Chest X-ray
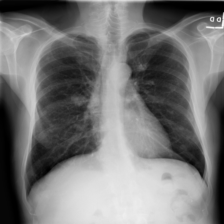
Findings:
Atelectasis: negative
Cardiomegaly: negative
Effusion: negative
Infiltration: negative
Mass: negative
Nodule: positive
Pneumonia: negative
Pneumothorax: negative
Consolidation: negative
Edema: negative
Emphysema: negative
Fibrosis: negative
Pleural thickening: negative
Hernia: negative